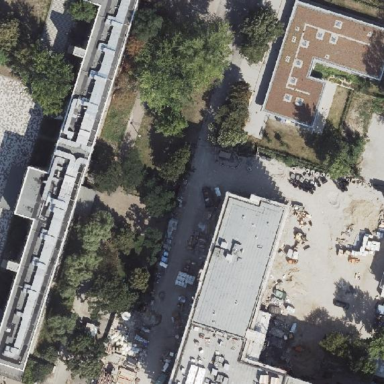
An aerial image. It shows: Flat-roofed school building.